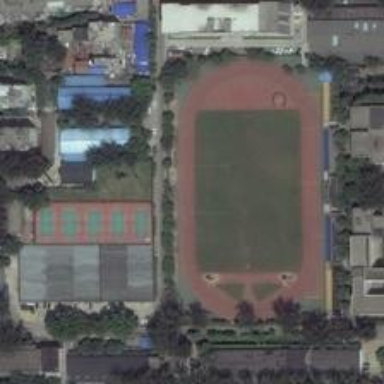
The football field has two small triangular turf while the tennis courts nearby are located side by side .